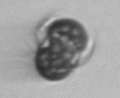
Label: Mesodinium